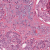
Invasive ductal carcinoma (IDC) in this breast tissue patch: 1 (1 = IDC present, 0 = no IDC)